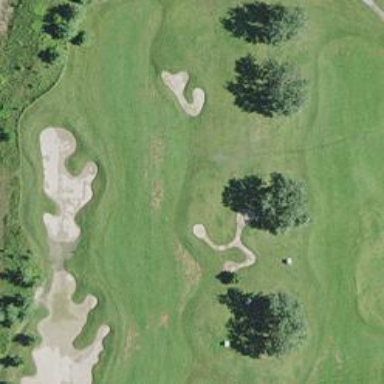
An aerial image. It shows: View of golf hole.